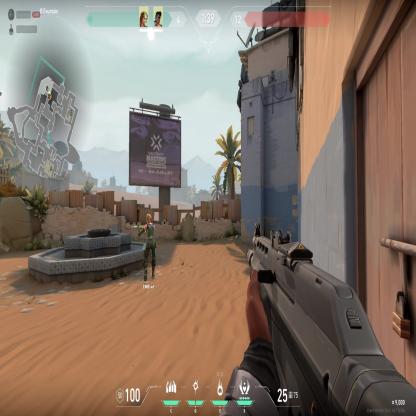
Label: teammate